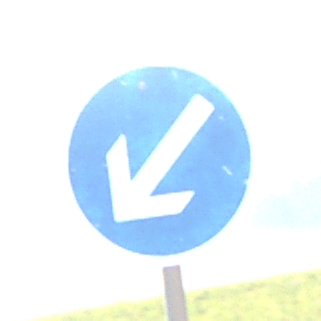
Verkehrszeichen: VorgeschriebeneVorbeifahrtLinks
Umgebung: Outdoor, Nature
Tageszeit: MorningAfternoon
Wetter: PartlyCloudy
Licht: Natural
Jahreszeit: NotSpecified
Kontrast: HighContrast